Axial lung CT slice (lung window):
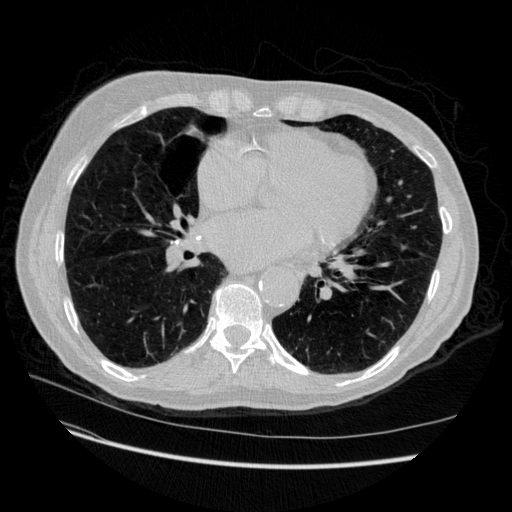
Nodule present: no